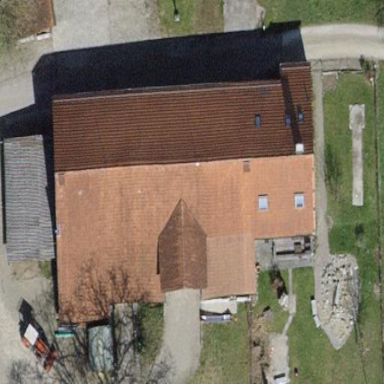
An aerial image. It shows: Building with tiled roof.